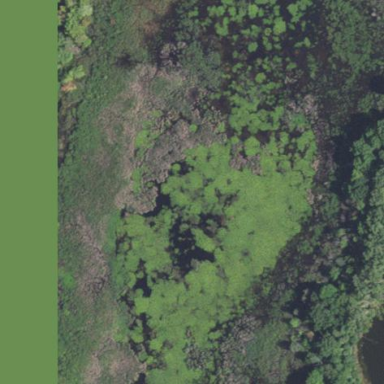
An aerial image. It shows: Fen wetland area.